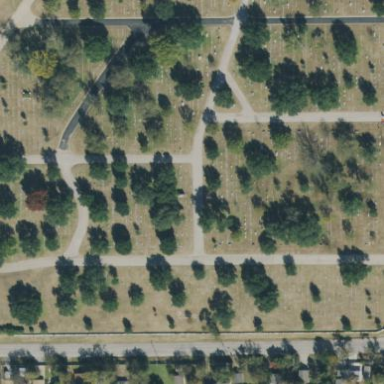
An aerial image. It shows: Grave yard.